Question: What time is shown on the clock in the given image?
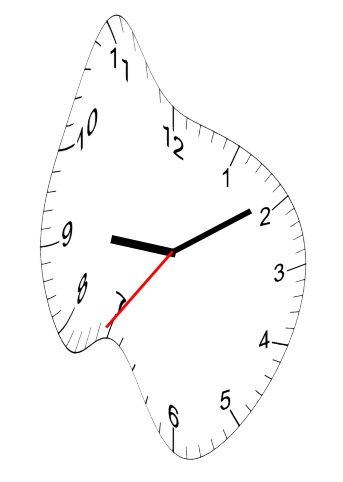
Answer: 09:09:36